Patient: sex F, age 62
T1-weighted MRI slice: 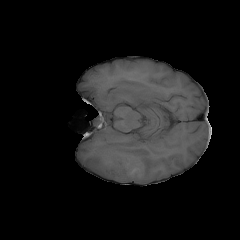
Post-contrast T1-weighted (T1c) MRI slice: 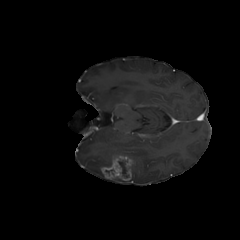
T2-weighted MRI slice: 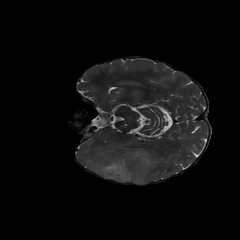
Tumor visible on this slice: yes
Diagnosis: Glioblastoma, IDH-wildtype
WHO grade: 4